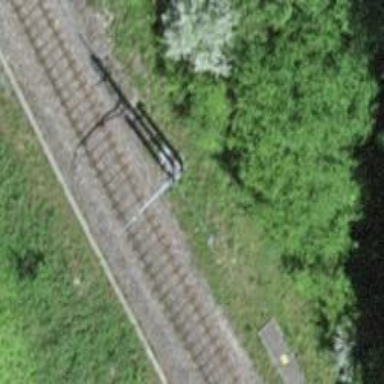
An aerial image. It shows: Single-track railway with electrified contact lines.